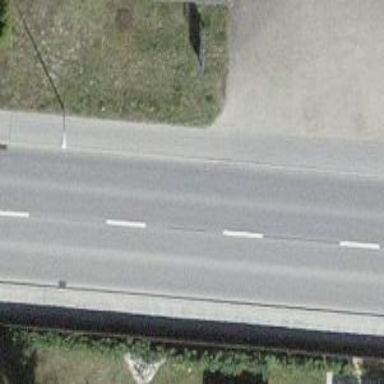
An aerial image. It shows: Primary highway.